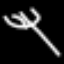
Label: fork